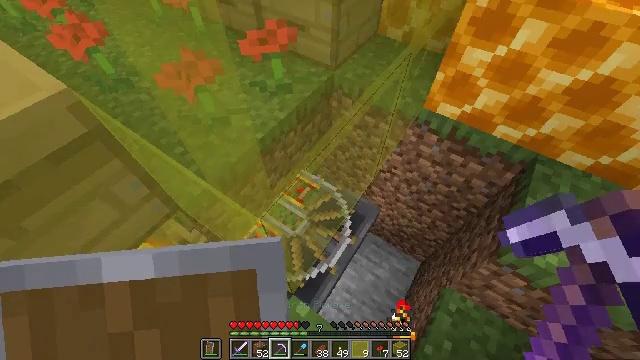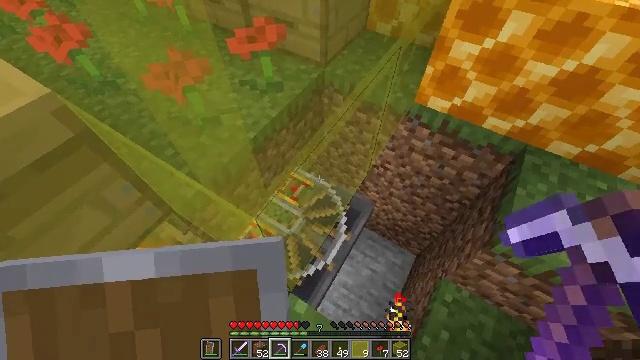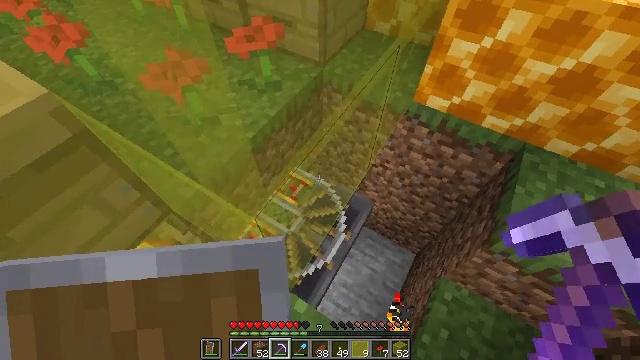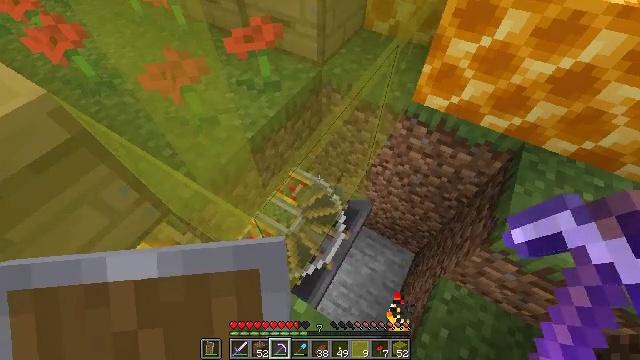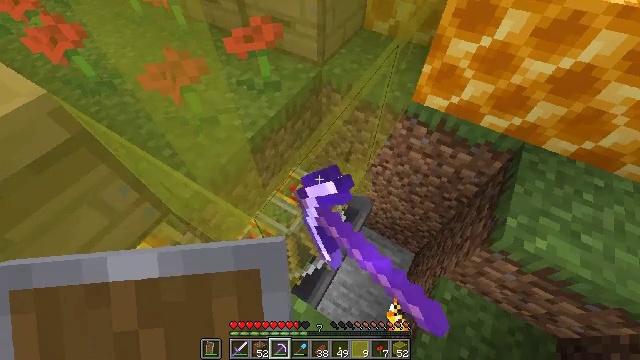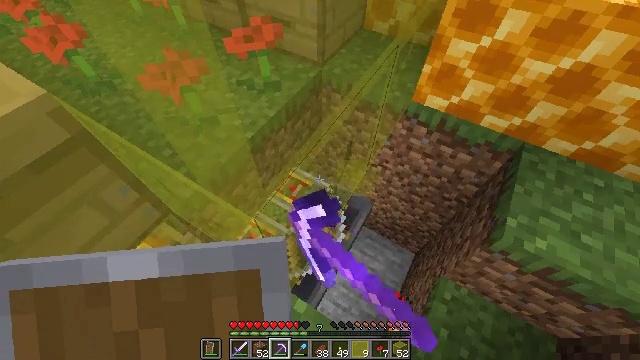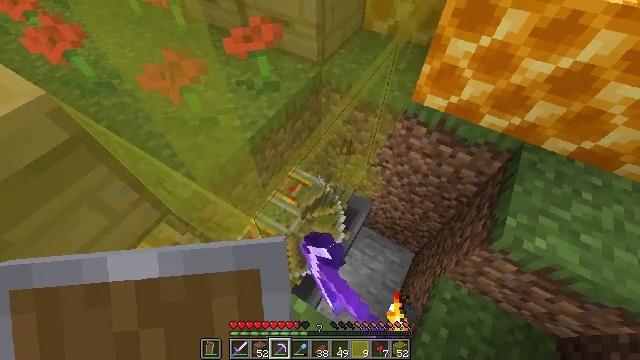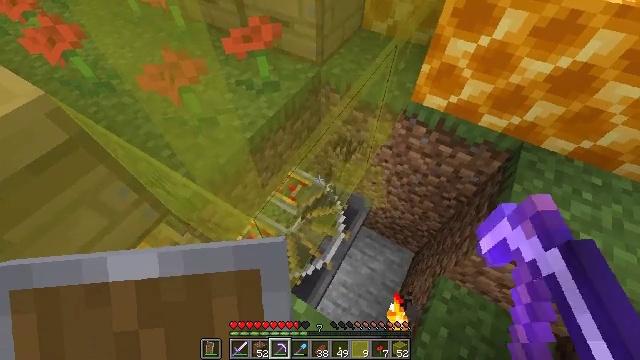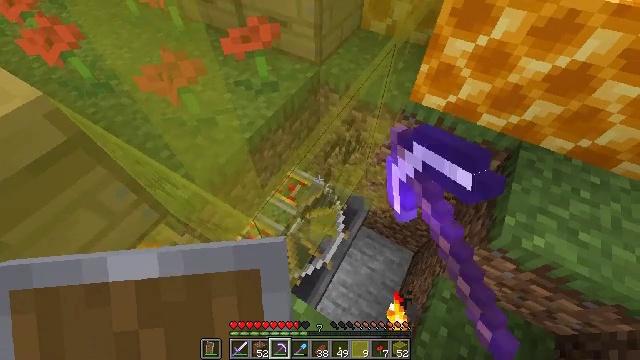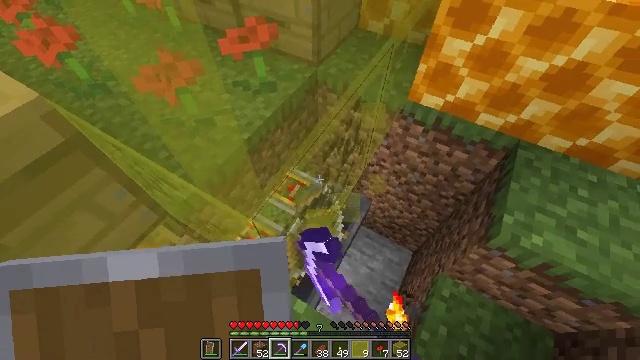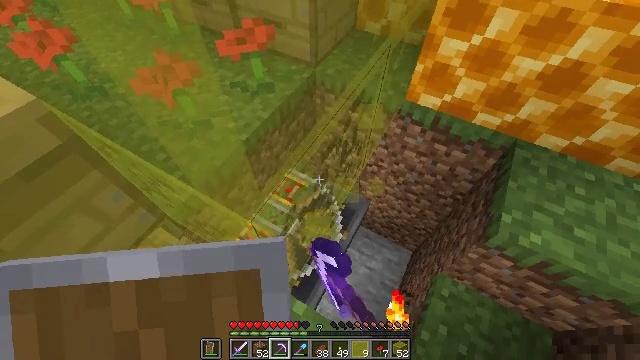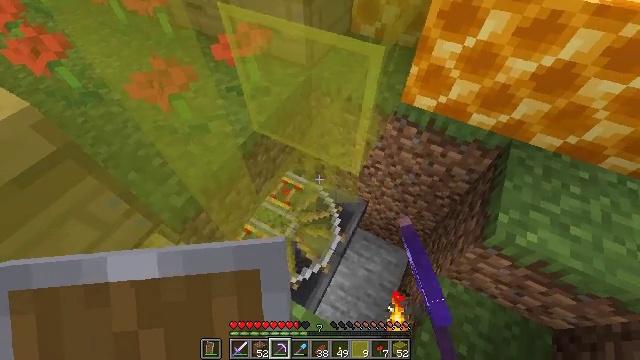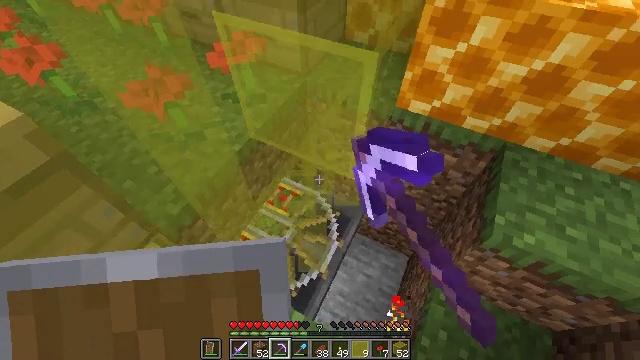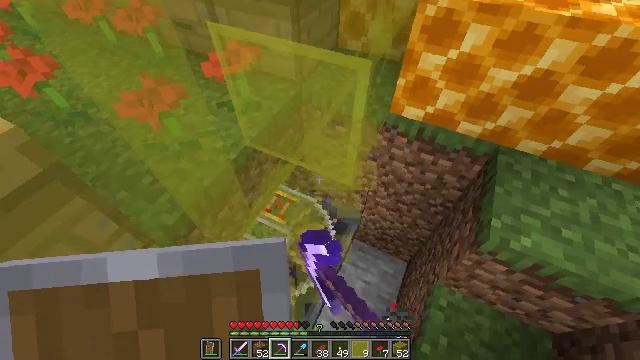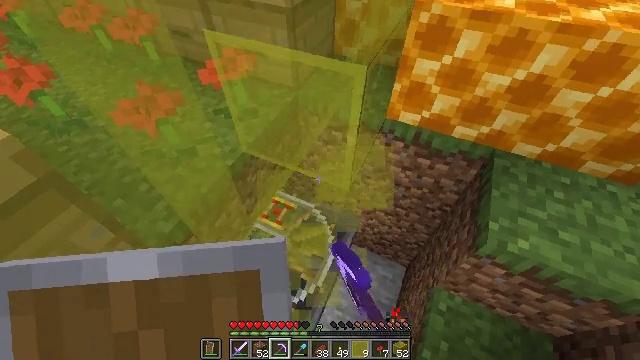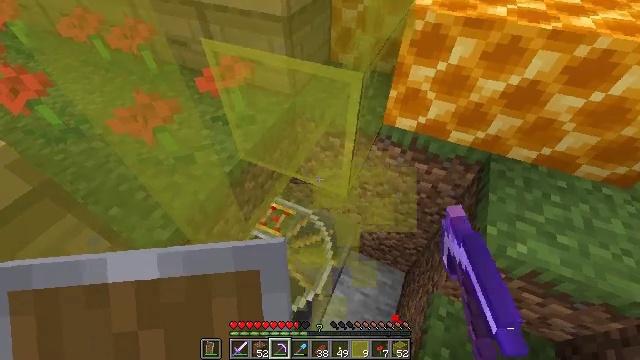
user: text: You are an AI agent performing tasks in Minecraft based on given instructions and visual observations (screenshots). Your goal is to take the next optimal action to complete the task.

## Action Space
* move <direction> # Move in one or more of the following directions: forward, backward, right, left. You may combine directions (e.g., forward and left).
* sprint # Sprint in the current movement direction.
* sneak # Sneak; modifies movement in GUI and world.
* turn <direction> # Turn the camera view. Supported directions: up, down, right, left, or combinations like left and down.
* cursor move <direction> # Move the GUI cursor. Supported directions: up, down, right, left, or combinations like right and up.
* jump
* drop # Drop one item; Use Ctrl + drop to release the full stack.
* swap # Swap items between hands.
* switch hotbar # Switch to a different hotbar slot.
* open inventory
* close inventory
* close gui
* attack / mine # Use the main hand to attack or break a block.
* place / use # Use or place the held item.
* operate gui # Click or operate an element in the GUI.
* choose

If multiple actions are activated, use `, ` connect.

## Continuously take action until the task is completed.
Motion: motion action
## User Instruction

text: Mine yellow stained glass from a window or decoration.
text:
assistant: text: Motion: turn right
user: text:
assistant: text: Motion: no_op
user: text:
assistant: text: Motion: attack / mine
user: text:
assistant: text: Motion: attack / mine
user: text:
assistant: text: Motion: attack / mine
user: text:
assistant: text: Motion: attack / mine
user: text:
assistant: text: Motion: attack / mine
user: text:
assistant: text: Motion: attack / mine
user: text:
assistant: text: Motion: attack / mine
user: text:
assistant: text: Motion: attack / mine
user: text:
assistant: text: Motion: turn right, attack / mine
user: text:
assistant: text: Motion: turn right and up, attack / mine
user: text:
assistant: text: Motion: turn right and up, attack / mine
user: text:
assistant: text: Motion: turn up, attack / mine
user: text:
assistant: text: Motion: turn up, attack / mine
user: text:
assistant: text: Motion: turn up, attack / mine
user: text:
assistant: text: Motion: turn right and up, attack / mine
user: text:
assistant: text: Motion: turn right and up, attack / mine
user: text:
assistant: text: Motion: attack / mine
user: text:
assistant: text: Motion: attack / mine
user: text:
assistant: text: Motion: attack / mine
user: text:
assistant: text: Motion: turn right, attack / mine
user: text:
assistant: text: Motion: attack / mine
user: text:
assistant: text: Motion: attack / mine
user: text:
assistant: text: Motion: attack / mine
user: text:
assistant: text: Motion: turn right and up, attack / mine
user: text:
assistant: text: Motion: turn up, attack / mine
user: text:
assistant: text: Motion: attack / mine
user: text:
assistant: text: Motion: attack / mine
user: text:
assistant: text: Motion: attack / mine